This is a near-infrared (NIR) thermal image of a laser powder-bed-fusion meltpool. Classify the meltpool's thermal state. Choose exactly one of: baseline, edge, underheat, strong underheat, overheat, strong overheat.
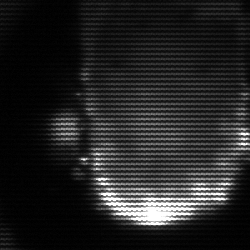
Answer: baseline